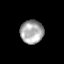
Tissue: prostate
Cell type: T cells
Senescence score: 0.3251
Nuclear area (px): 520
Mean DAPI intensity: 171.456